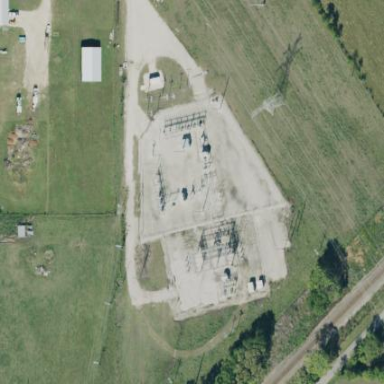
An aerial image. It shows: Distribution level power substation surrounded by fence.